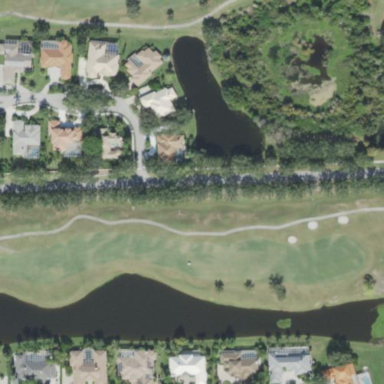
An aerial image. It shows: Area with grass used as rough in golf course.